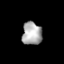
Tissue: lung
Cell type: Epithelial cells
Senescence score: 0.183
Nuclear area (px): 445
Mean DAPI intensity: 170.831